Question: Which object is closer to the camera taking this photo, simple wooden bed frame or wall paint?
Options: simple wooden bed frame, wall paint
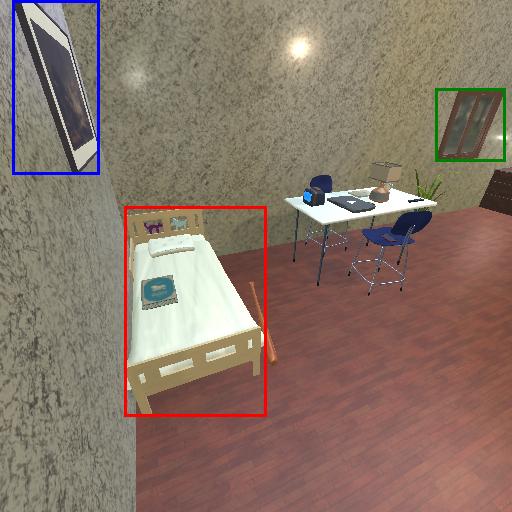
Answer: simple wooden bed frame